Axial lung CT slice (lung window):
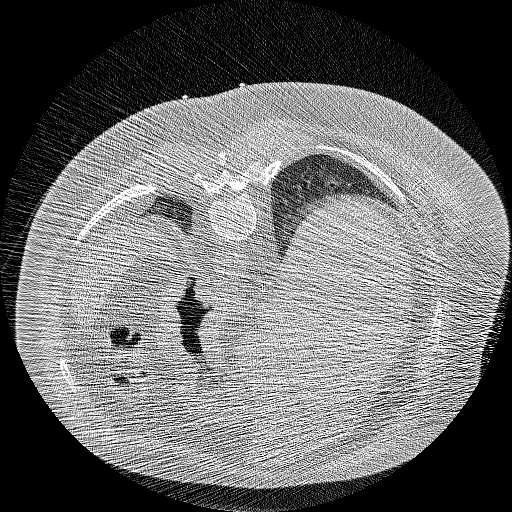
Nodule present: no